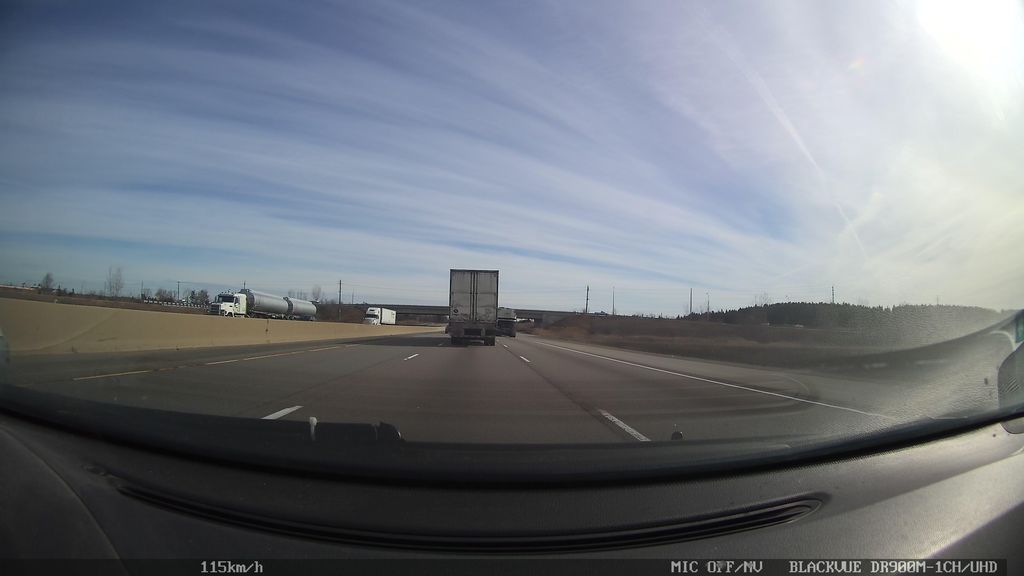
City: kitchener-waterloo